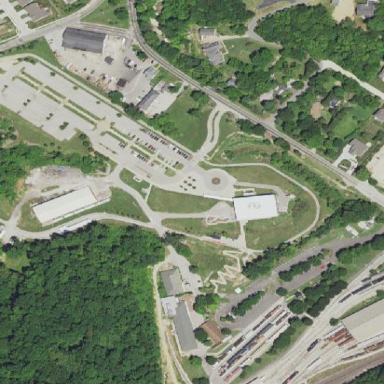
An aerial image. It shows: Park area with transport museum. The museum focuses on railway exhibits.